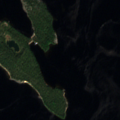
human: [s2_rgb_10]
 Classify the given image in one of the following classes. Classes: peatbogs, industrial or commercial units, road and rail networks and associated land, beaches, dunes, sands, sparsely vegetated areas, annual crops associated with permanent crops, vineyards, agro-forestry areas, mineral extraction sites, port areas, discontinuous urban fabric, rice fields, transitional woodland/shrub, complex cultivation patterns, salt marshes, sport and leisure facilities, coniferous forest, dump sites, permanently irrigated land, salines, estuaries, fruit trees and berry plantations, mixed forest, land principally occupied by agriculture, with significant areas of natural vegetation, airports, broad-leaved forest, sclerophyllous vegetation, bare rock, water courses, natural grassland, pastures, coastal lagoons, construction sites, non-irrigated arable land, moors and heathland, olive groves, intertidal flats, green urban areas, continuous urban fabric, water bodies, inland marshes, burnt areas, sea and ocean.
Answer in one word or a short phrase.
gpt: coniferous forest, water bodies